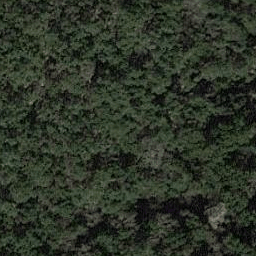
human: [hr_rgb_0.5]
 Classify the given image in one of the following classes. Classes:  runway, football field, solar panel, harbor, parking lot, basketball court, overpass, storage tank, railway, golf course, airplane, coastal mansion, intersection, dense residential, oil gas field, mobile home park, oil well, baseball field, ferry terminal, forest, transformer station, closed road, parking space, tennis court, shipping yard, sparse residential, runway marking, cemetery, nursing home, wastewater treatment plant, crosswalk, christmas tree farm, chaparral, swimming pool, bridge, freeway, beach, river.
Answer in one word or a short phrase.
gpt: forest